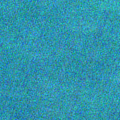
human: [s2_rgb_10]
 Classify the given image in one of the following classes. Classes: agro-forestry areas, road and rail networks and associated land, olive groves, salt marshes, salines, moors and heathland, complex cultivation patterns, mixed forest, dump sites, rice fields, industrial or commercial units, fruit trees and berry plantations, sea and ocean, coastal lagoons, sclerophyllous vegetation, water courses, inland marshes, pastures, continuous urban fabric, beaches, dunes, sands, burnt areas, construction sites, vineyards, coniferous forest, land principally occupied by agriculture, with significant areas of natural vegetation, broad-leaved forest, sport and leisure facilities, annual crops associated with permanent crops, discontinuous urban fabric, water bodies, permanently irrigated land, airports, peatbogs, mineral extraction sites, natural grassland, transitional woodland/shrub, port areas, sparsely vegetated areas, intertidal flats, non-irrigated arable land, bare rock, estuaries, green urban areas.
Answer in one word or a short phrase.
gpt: sea and ocean